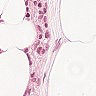
Metastatic tissue present: no